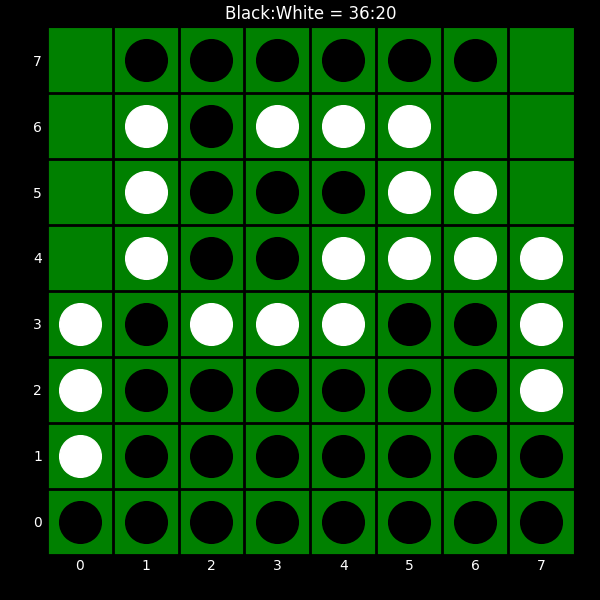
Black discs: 36
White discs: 20